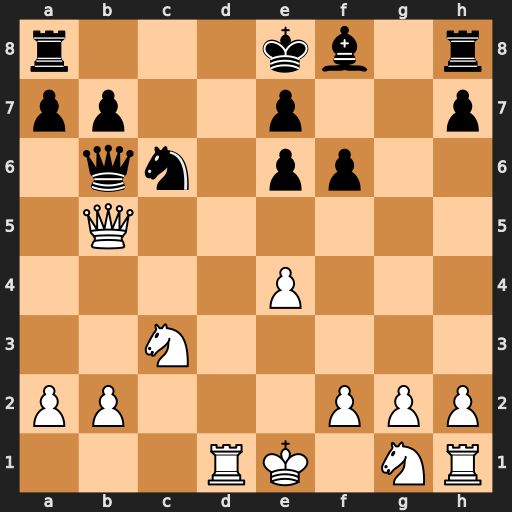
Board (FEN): r3kb1r/pp2p2p/1qn1pp2/1Q6/4P3/2N5/PP3PPP/3RK1NR
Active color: w
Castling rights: Kkq
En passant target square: -
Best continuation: Qh5#